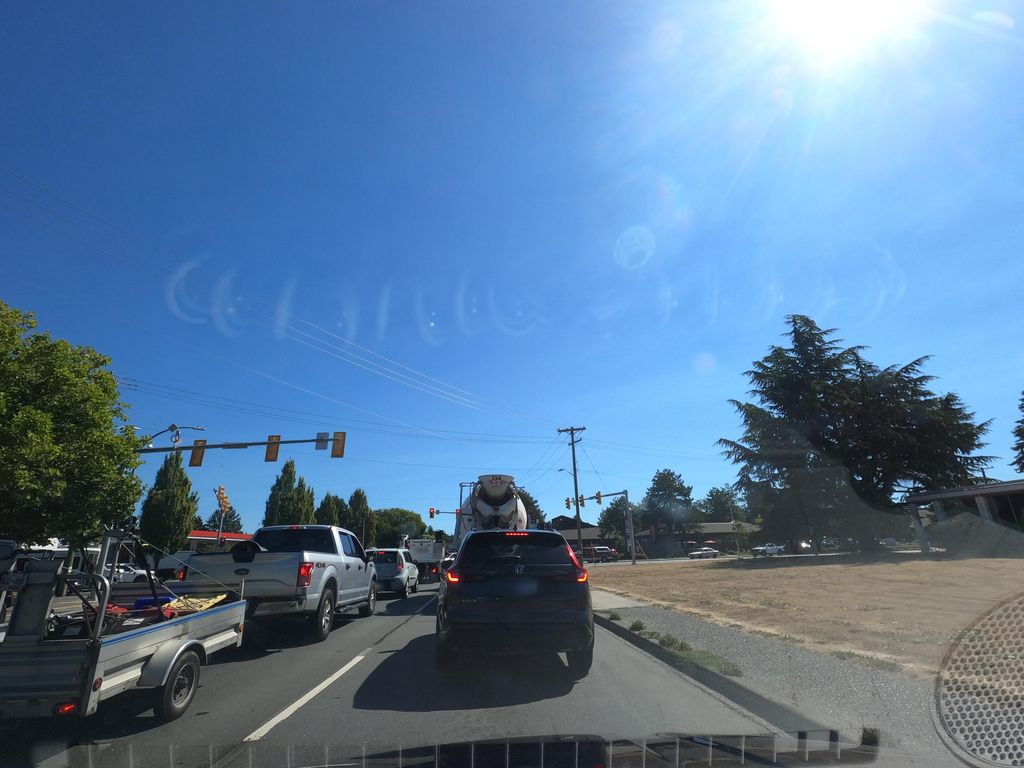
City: victoria